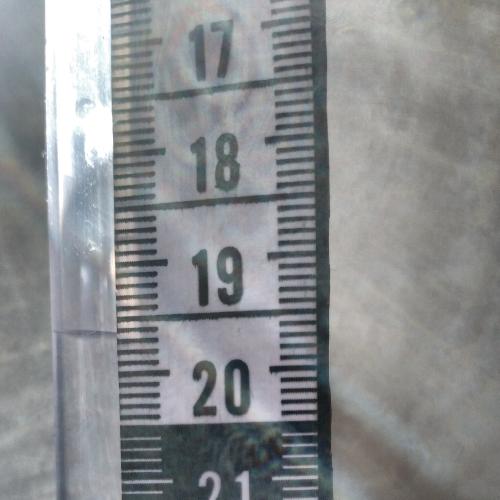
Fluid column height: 19.6 cm